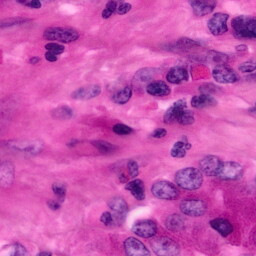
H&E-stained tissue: Pancreatic